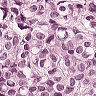
Metastatic tissue present: yes